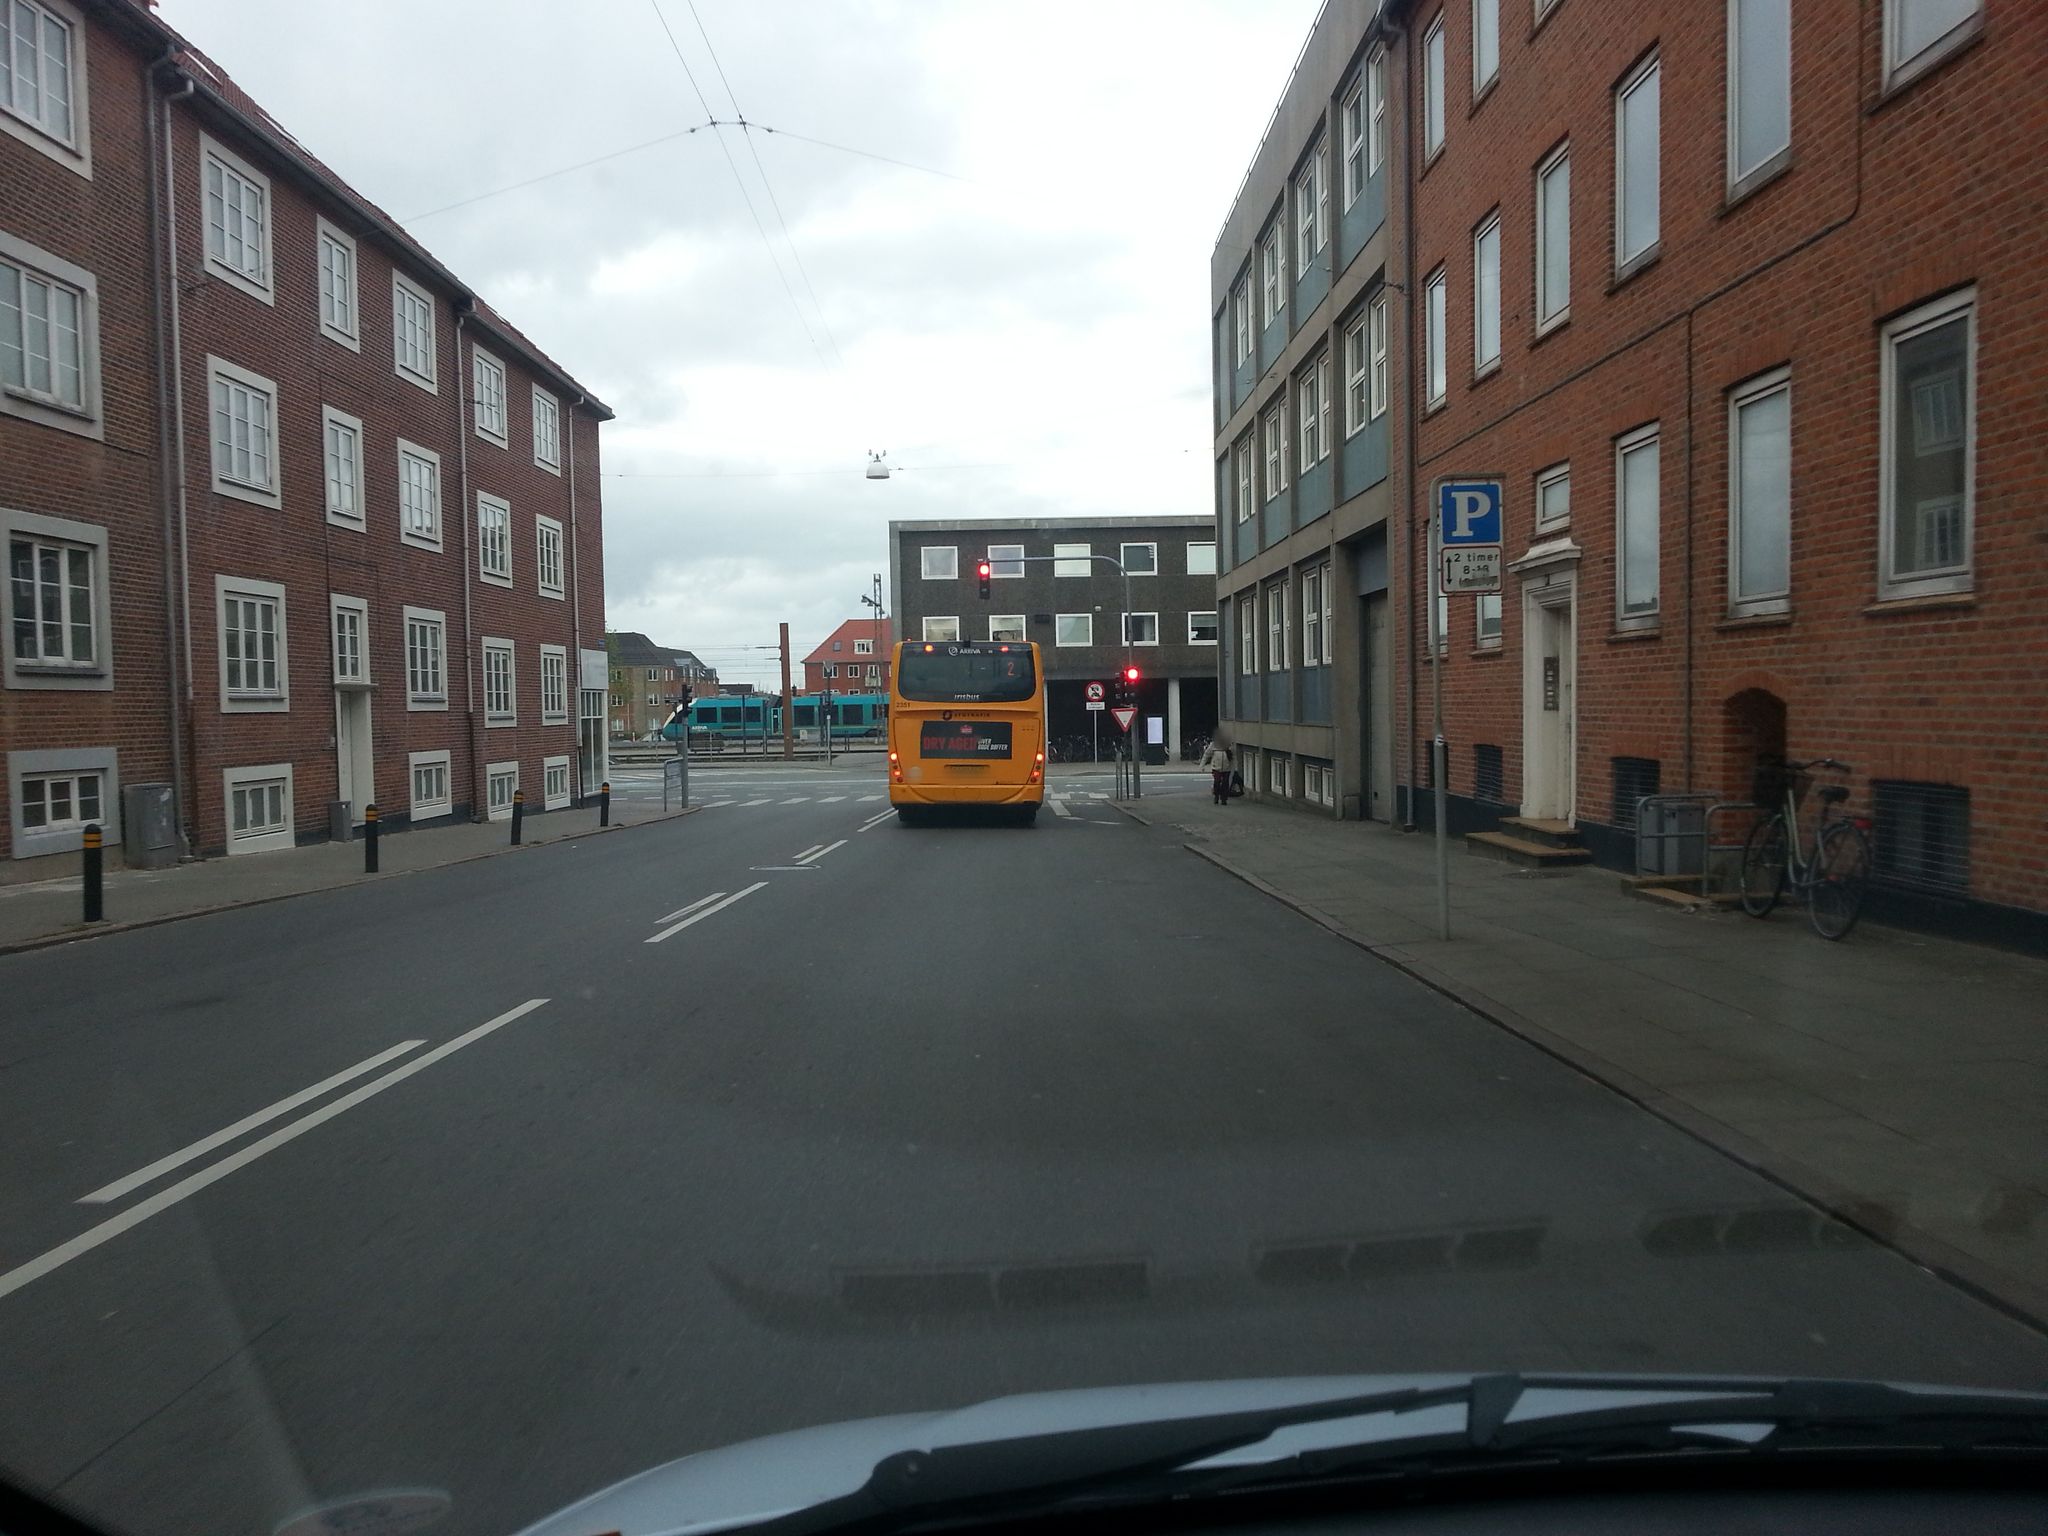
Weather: cloudy
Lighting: day
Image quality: good
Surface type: driving surface
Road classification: tertiary
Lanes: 2
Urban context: dense urban cluster
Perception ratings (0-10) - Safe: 3.89, Lively: 3.25, Beautiful: 6.25, Boring: 6.86, Depressing: 4.34, Wealthy: 4.23